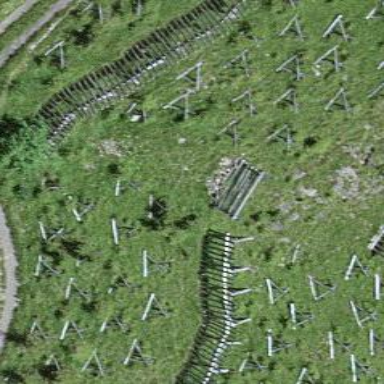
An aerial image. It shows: Snow fence that is man-made.